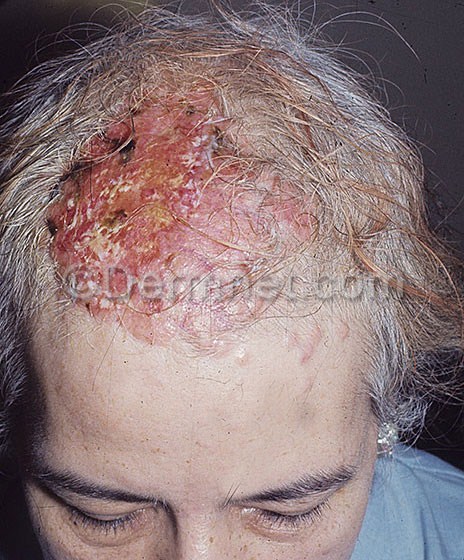
Disease: Actinic Keratosis Basal Cell Carcinoma and other Malignant Lesions